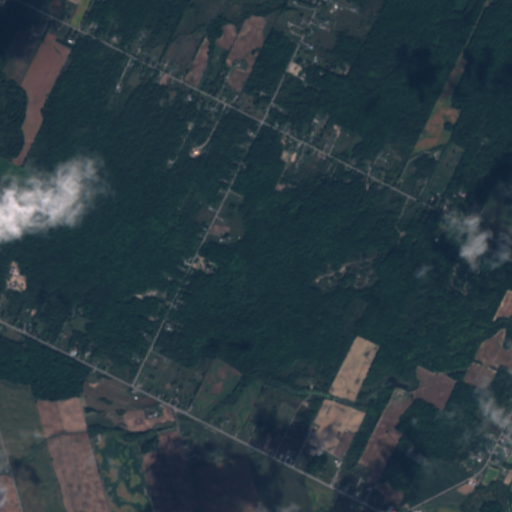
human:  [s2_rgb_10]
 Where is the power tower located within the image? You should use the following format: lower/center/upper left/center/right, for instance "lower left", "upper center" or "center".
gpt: The power tower is located in the lower of the image.
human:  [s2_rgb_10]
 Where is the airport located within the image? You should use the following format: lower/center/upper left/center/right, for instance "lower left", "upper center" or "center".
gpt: There is no airport in the image.